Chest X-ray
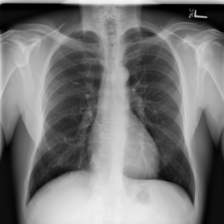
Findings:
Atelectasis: negative
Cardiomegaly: negative
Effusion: negative
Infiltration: negative
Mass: negative
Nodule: negative
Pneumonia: negative
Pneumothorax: negative
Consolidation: negative
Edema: negative
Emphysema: negative
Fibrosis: negative
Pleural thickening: negative
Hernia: negative